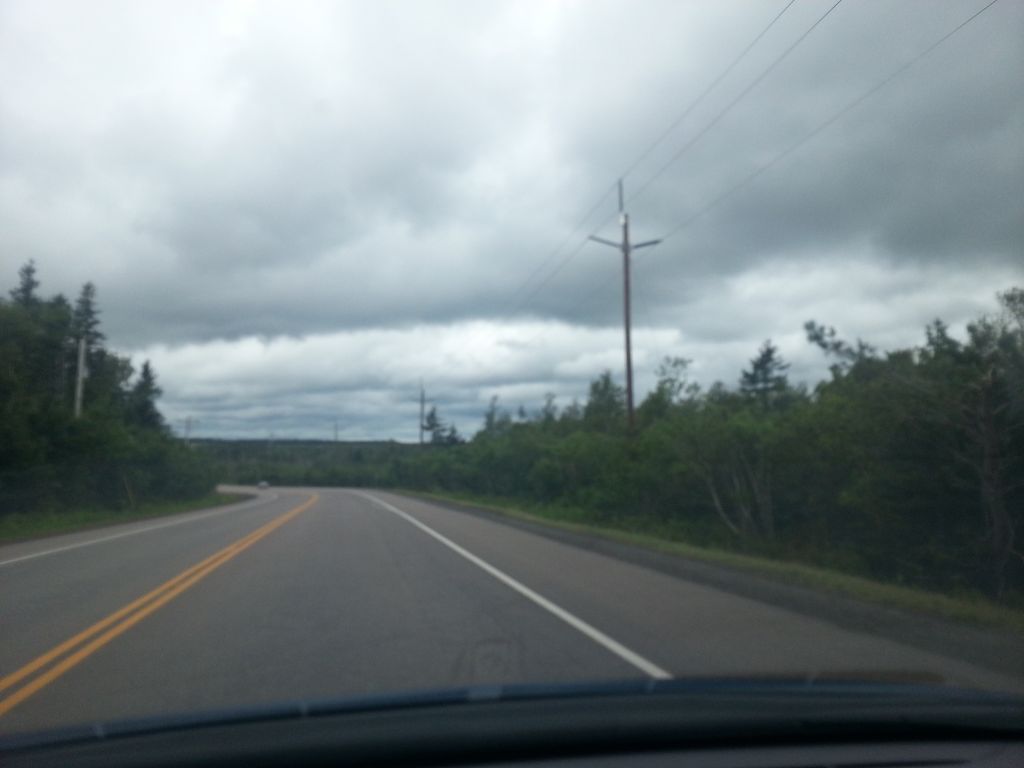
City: charlottetown